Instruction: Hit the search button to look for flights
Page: home
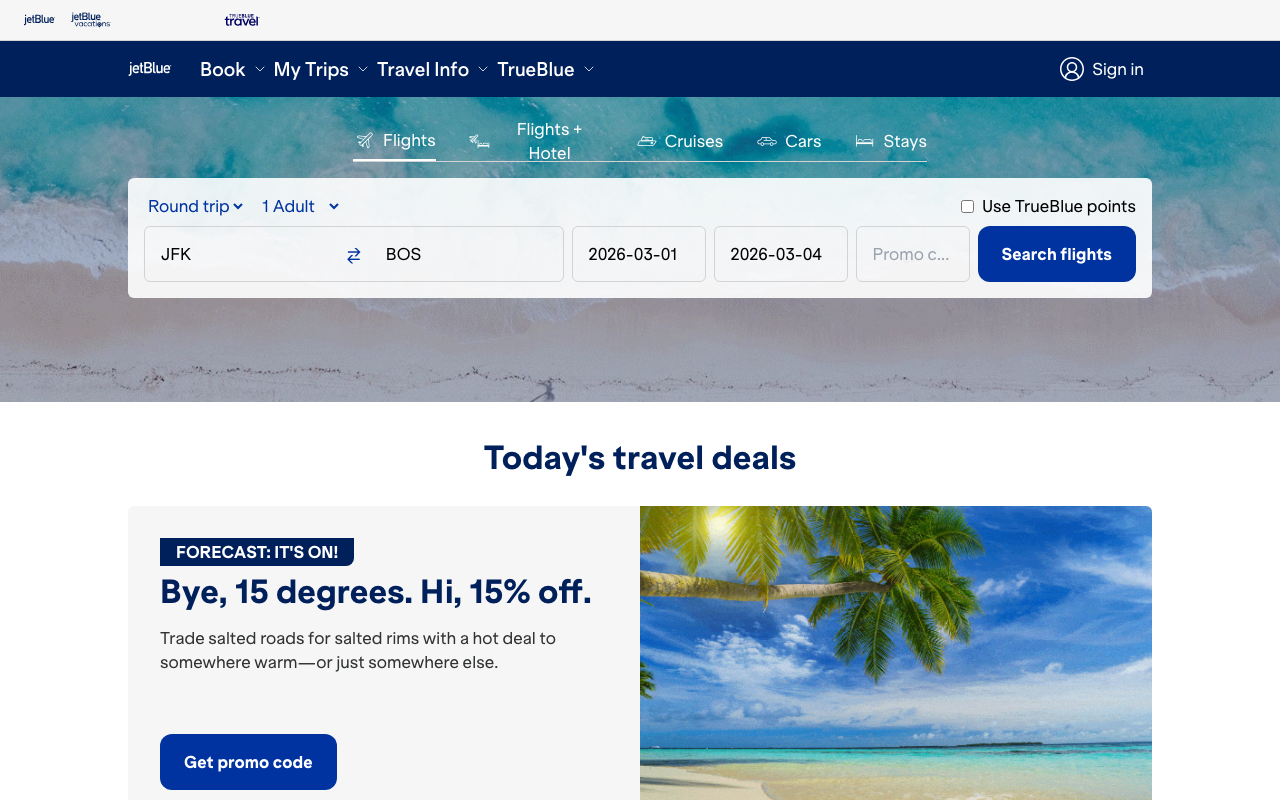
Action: click